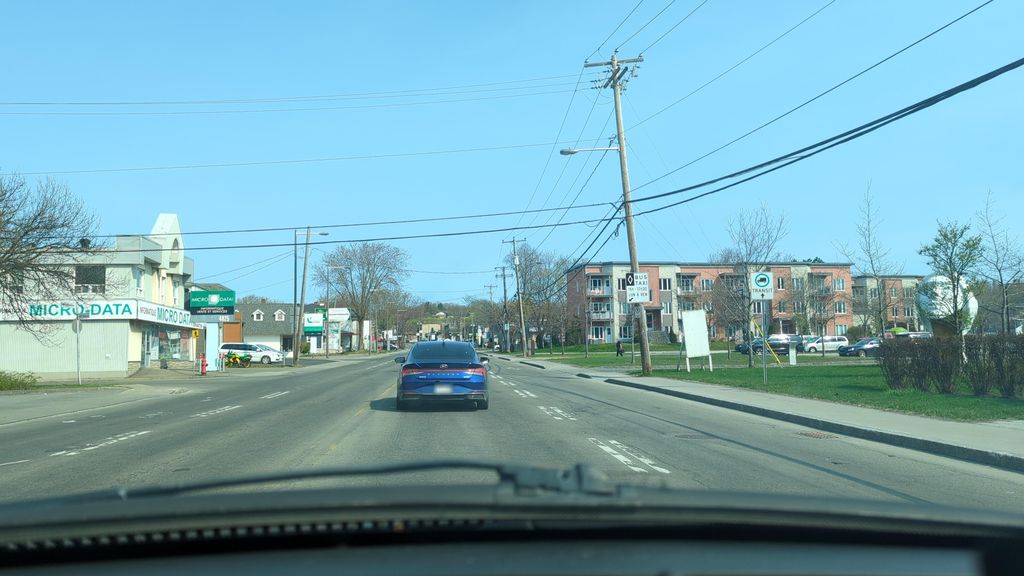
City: quebec_city